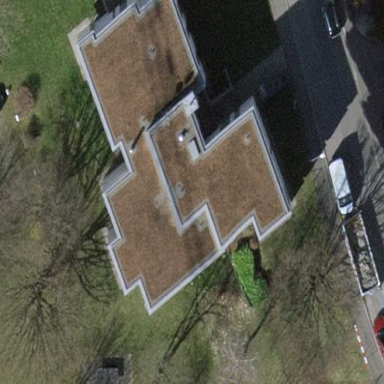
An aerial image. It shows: Building.